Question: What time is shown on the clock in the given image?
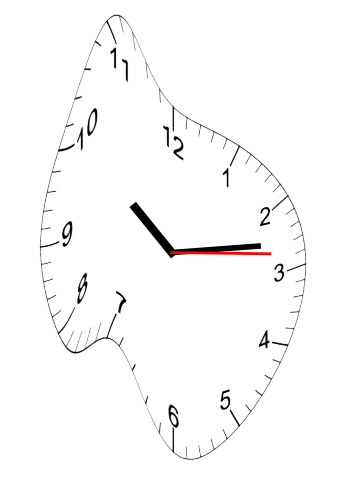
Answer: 10:13:14